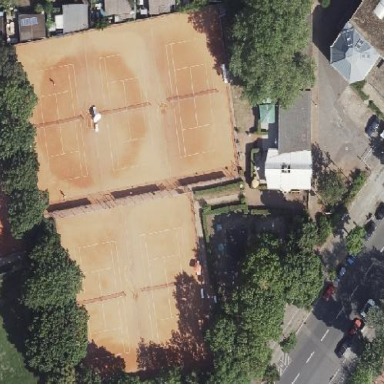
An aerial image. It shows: Clay tennis court on the leisure land pitch.